Question: so I am new to R and I am having trouble on figuring out how I would plot this data. I guess I am confused on how to use the aes function in ggplot, because I do not understand how I would categorize the x and y if I have 3 columns of data with a bunch of various times beneath each.
'''
Grubhub Postmates Doordash
2 4 5
5 8 9
2 2 8
29 8 17
12 23 98
'''
I am trying to achieve this result:

How would I use ggplot to do this? I am so lost, thank you!
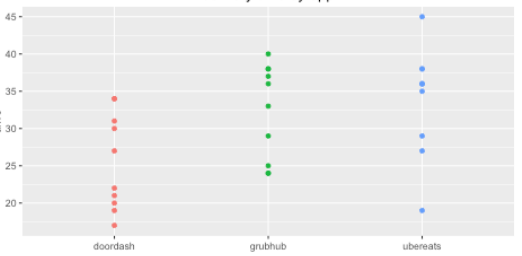
Answer: The key is to format data to long. One good practice in 'ggplot2' is to reshape data so that all aesthetics devices can work well. You data is in format known as 'wide'. In order to transform it you can use 'tidyverse' functions like 'pivot_longer()' and 'everything()' to adjust the format of your data. With that done, you can sketch the plot as seen in the code. Here the solution:
'''
library(tidyverse)
#Code to reshape data to long
df %>% pivot_longer(everything()) %>%
ggplot(aes(x=name,y=value,color=name,group=name))+
geom_point()
'''
Output:
<URL>
Some data used:
'''
#Data
df <- structure(list(Grubhub = c(2L, 5L, 2L, 29L, 12L), Postmates = c(4L,
8L, 2L, 8L, 23L), Doordash = c(5L, 9L, 8L, 17L, 98L)), class = "data.frame", row.names = c(NA,
-5L))
'''
Ans if you want to remove the legend, you can adjust the 'theme()' option:
'''
#Code to reshape data to long 2
df %>% pivot_longer(everything()) %>%
ggplot(aes(x=name,y=value,color=name,group=name))+
geom_point()+
theme(legend.position = 'none')
'''
Output:
<URL>